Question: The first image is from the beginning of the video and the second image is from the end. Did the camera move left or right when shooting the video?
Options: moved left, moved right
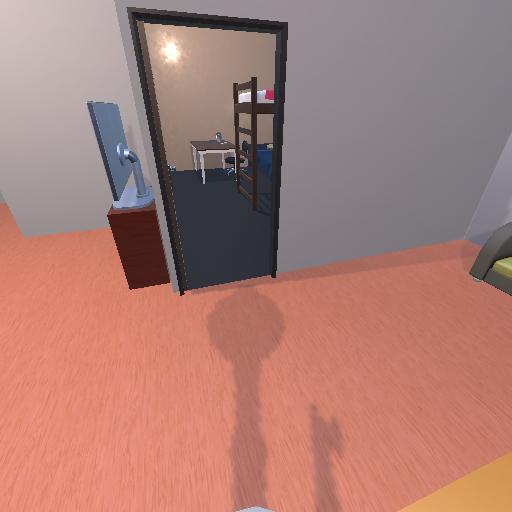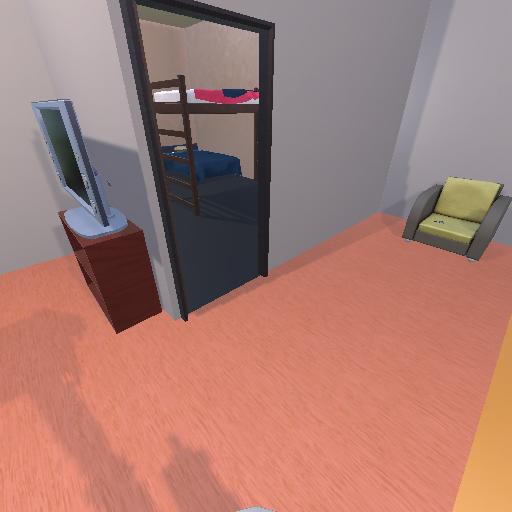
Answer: moved left